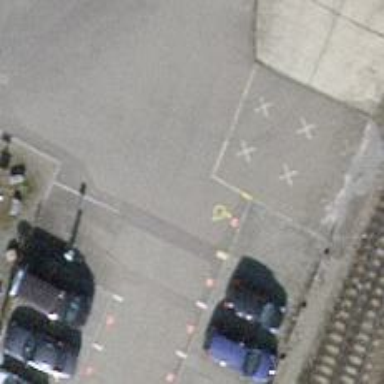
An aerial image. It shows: Parking aisle with paving stones surface.